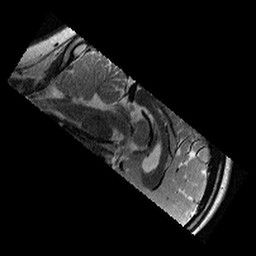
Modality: T2w
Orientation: sagittal
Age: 10
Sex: female
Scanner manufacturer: siemens
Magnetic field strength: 3 T
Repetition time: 9.23 s
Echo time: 0.067 s